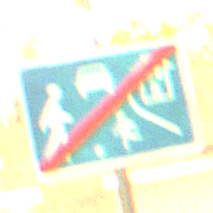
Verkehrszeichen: EndeVerkehrsberuhigterBereich
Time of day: Midday
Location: Outdoor (Nature)
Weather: PartlyCloudy
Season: NotSpecified
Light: Natural